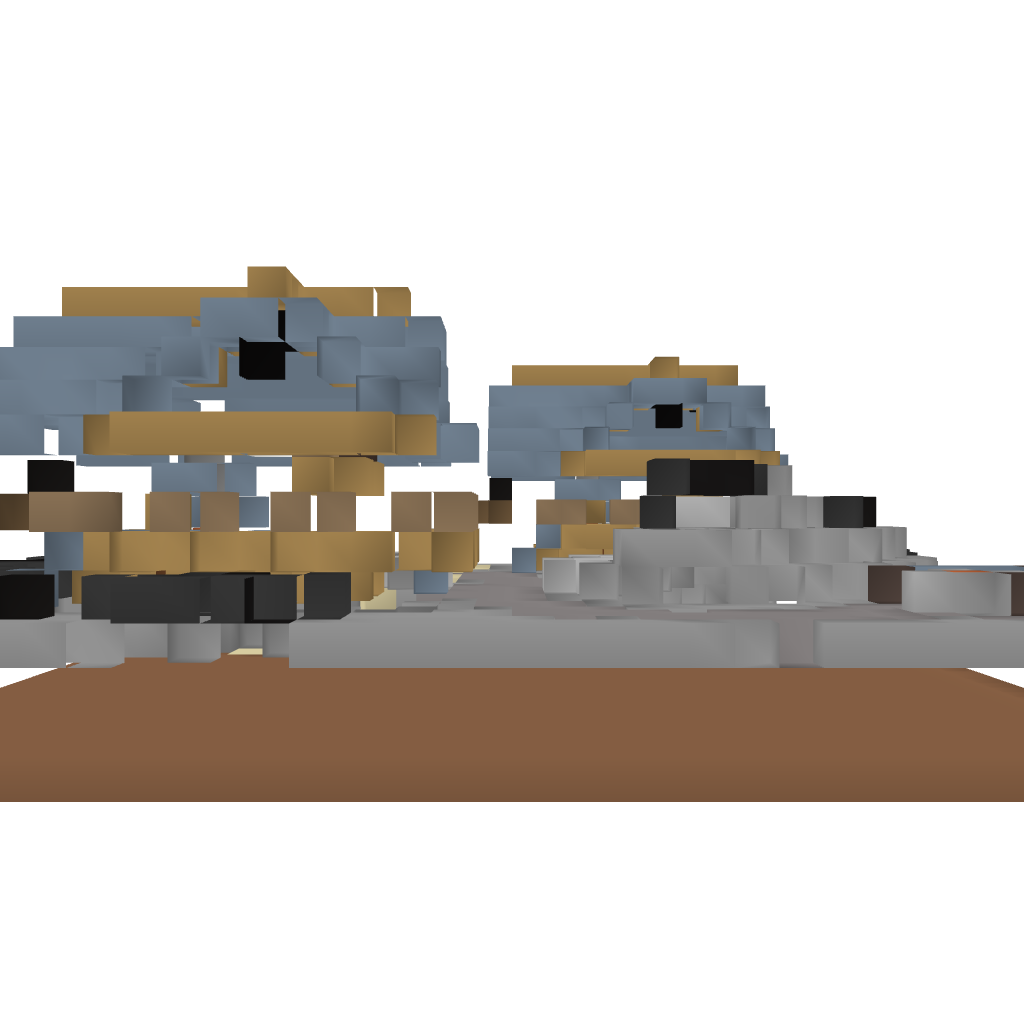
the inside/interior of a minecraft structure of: Bungalow Oasis